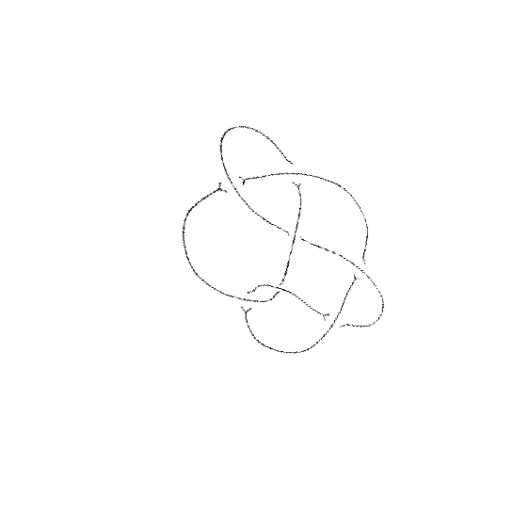
Crossing number: 7